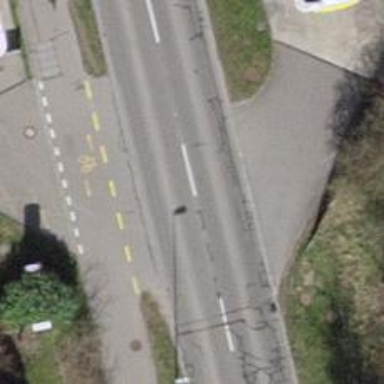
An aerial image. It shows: Abandoned railway running parallel to secondary asphalt road.